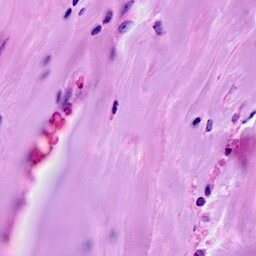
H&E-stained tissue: Breast